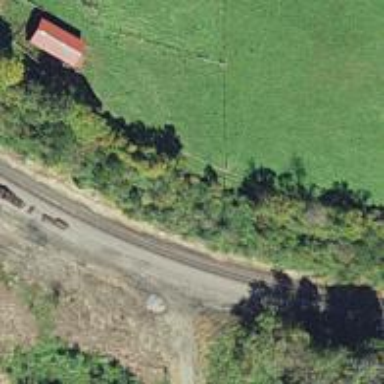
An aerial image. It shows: Two railway tracks with rails.